Question: I wrote a python code that runs matplotlib and creates a graph on the basis of 2 lists, one for x axis and another for the y one..
The lists are as follows..
'''
lst = ['interest', 'anticipation', 'submission', 'sadness', 'anger']
num = ['3', '2', '1', '1', '1']
'''
Now when I run the following code
'''
plt.figure("Top_5_keyword_Group")
plt.bar(revLst(lst),revLst(num), color="green")
plt.pause(0.05)
time.sleep(2)
plt.show()
'''
It outputs the following graph:

If you see the graph, Its missing a zero in the start and not only zero, but any other value that not in the y-axis list like if the list was '[1,3,5,9,2]', I would have had '4,6,7,8' missing.. which somewhat destroys the aim of the graph..
Is there any easy way to fix this code?
my python version is 3.7
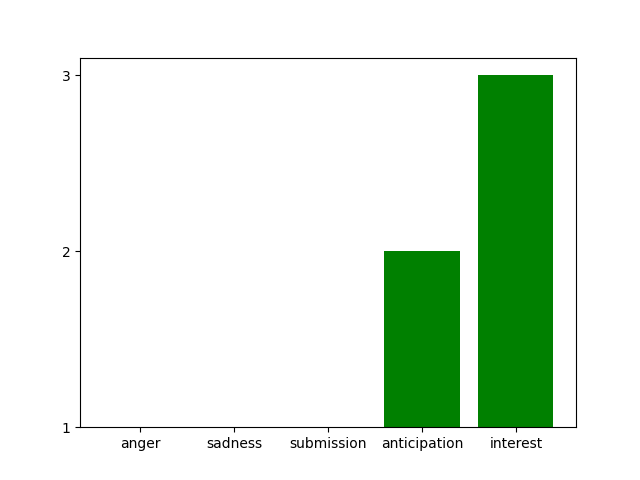
Answer: Why did you define as list of ?
A more natural solution is to define it as a list of .
'''
lst = ['interest', 'anticipation', 'submission', 'sadness', 'anger']
num = [3, 2, 1, 1, 1]
'''
Then, running:
'''
import matplotlib.ticker as tck
plt.figure("Top_5_keyword_Group")
plt.bar(lst[::-1], num[::-1], color="green")
plt.gca().yaxis.set_major_locator(tck.MultipleLocator())
plt.show()
'''
I got the following picture:
<URL>
Note that I added (with default ) to have
tick labels only on integer values.
Additional remark: The documentation claims that the first parameter of
can be a string and then it is set as the title, but at least
in my case this title hasn't appeared.
If the same is in your environment, change the respective fragment of code to:
'''
ax = fig.gca()
ax.yaxis.set_major_locator(tck.MultipleLocator()))
ax.set_title("Top_5_keyword_Group")
'''